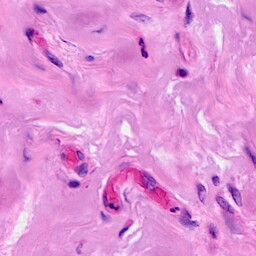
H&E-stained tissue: Breast